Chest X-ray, PA view. Patient: 35 years old, sex F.
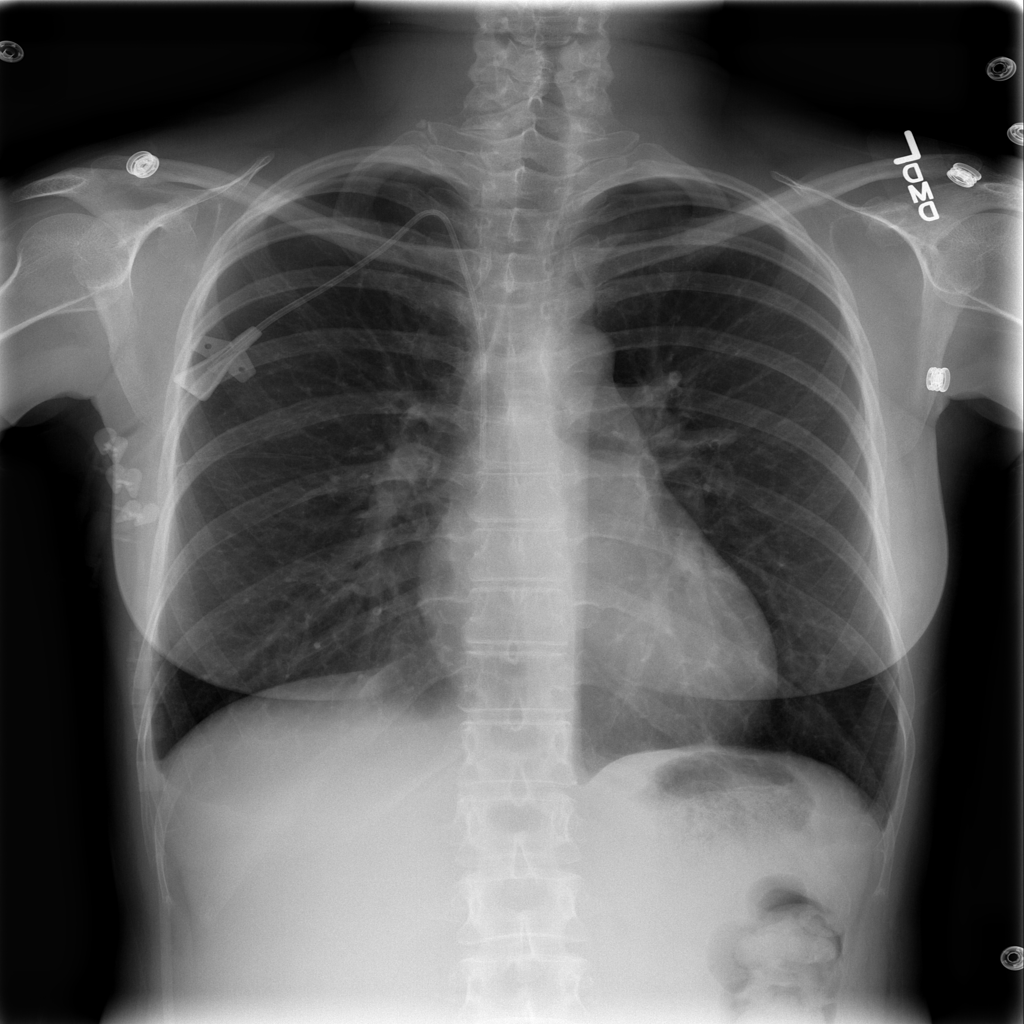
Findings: No Finding